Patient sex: M
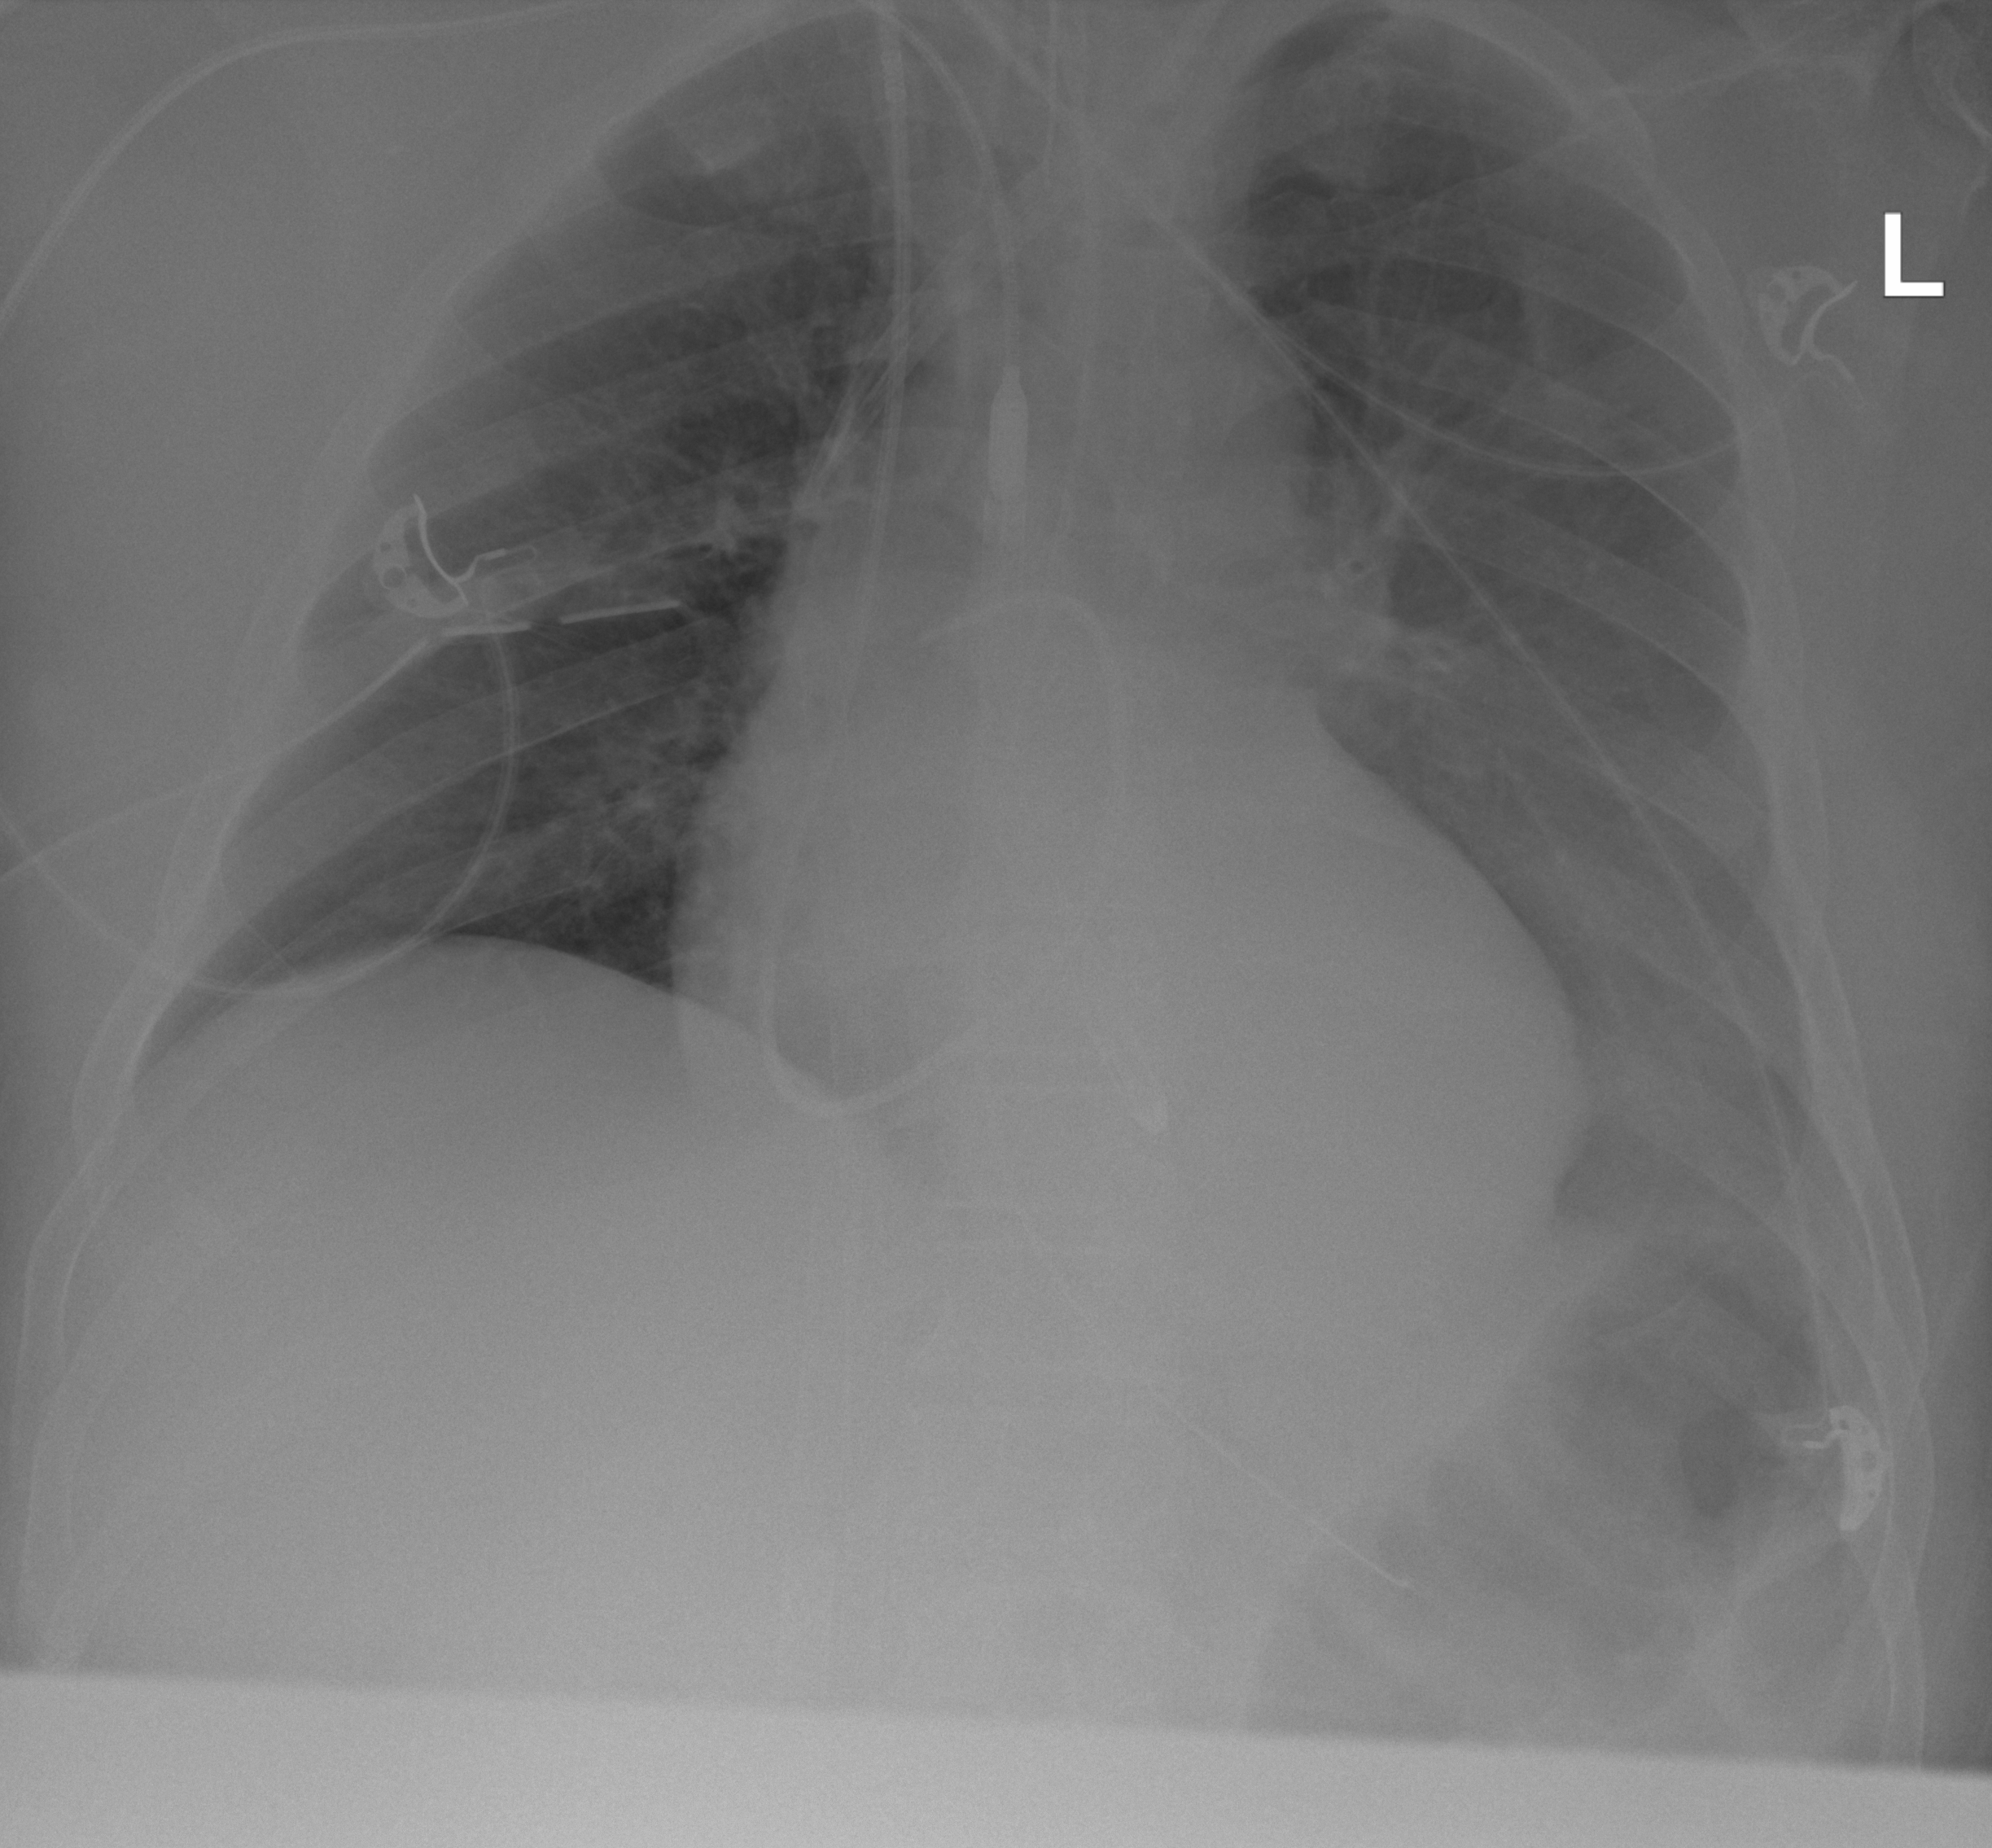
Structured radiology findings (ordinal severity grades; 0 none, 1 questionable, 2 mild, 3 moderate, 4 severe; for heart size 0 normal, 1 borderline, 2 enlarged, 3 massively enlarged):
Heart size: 2
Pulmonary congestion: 2
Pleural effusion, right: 0
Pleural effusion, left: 3
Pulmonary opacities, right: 0
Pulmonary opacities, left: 1
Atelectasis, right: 0
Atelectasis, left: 2